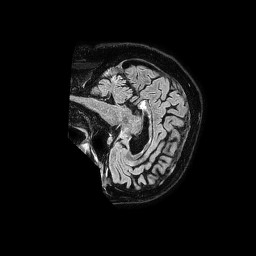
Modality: FLAIR
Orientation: sagittal
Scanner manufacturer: philips
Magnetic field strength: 1.5 T
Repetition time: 4.8 s
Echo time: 0.3 s